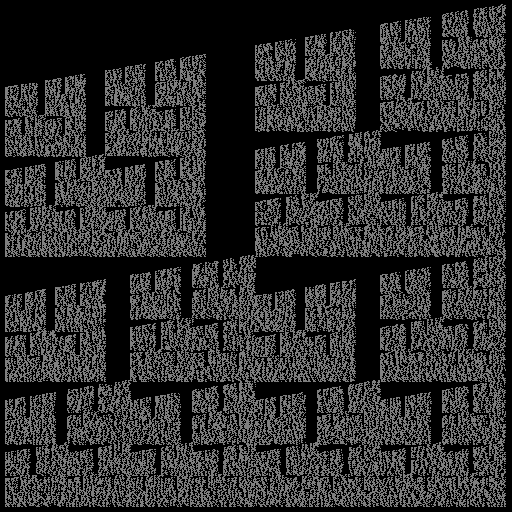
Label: castle